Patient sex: F
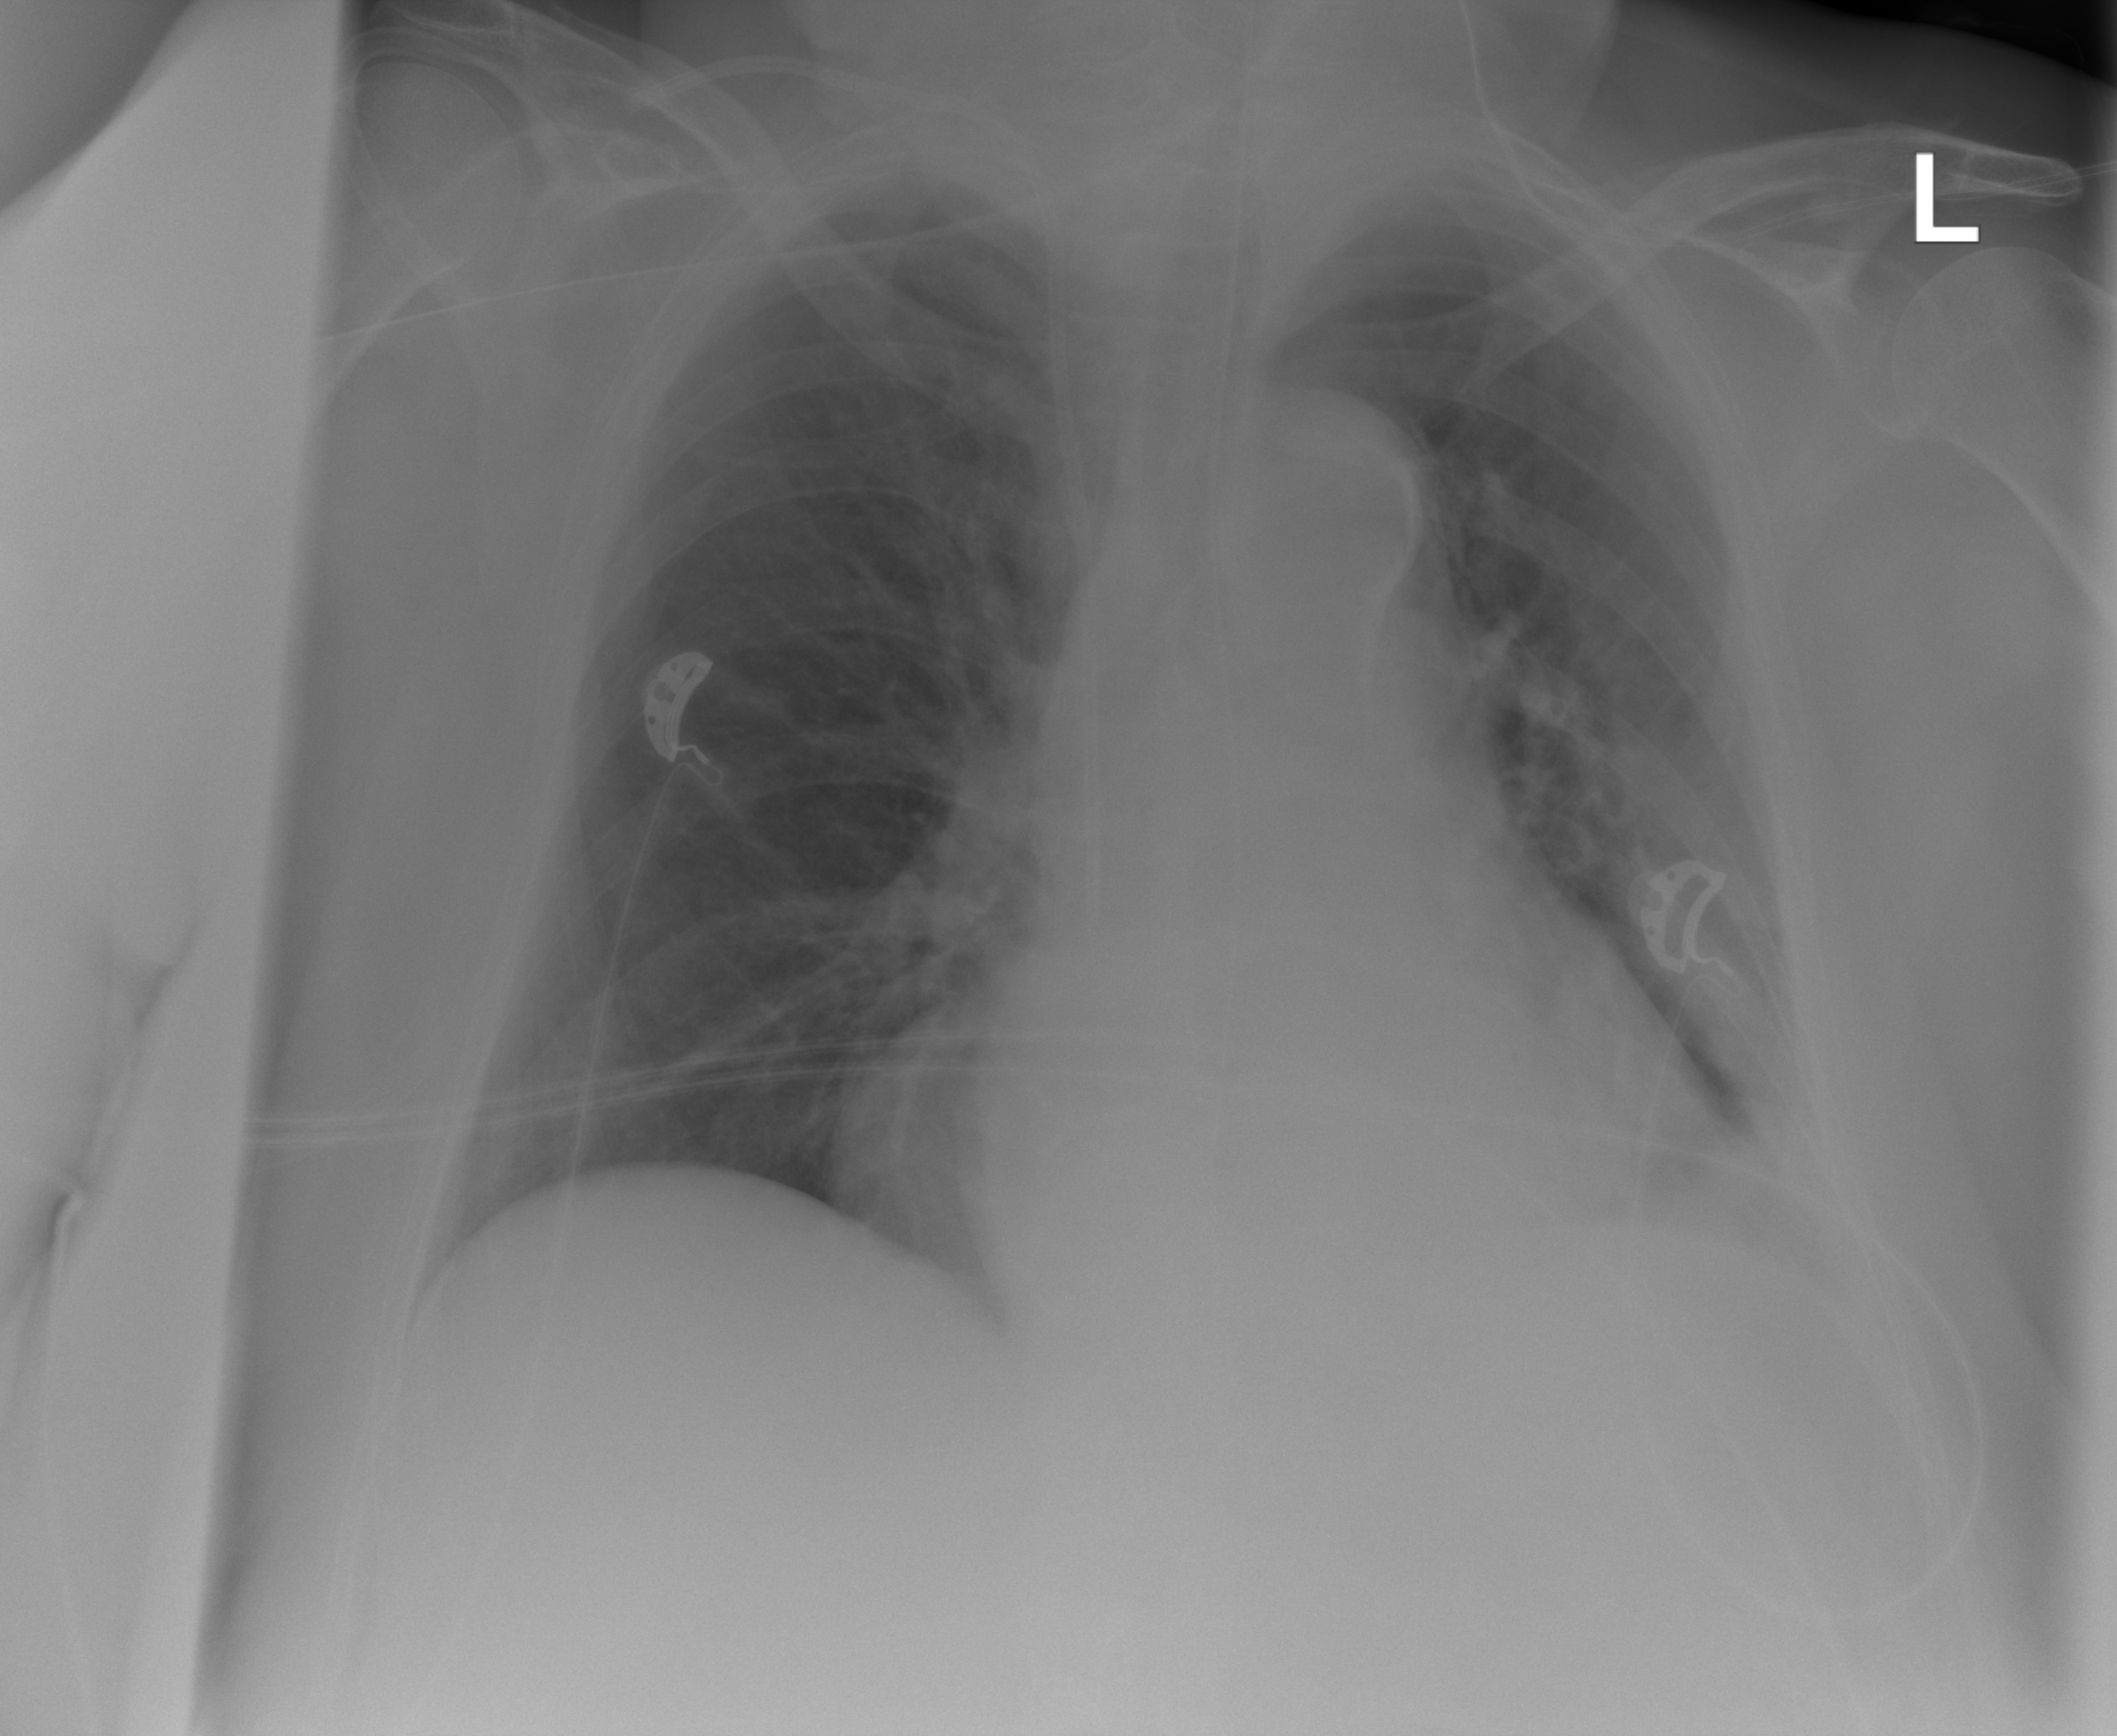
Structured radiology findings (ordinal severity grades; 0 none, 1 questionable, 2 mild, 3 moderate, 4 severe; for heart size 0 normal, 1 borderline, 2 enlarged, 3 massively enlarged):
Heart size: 2
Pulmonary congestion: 0
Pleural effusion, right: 0
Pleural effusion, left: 2
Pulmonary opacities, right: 0
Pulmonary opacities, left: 2
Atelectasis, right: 2
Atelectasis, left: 2